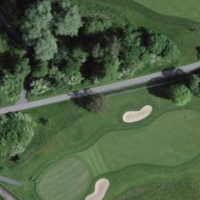
EUNIS habitat code: 53
Species observed at this site:
Filipendula ulmaria